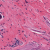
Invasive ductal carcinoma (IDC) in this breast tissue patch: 0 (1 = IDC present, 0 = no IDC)